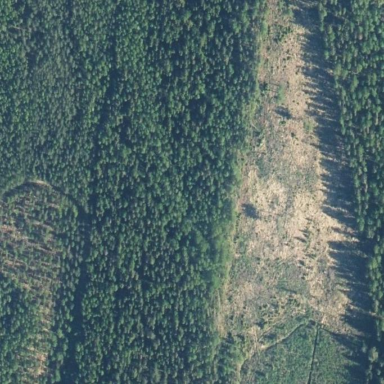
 likely man-made clearing in the landscape."